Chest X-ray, PA view. Patient: 50 years old, sex F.
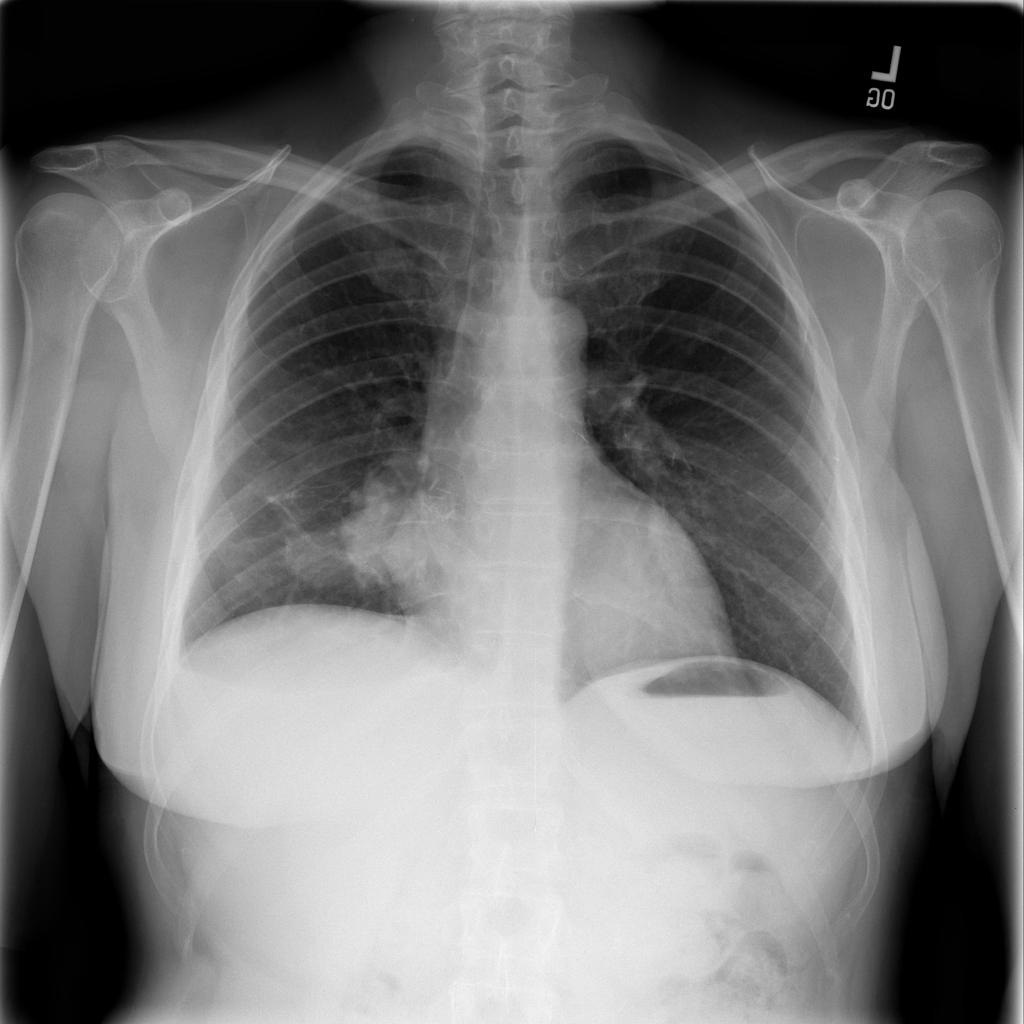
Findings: Effusion, Infiltration, Mass